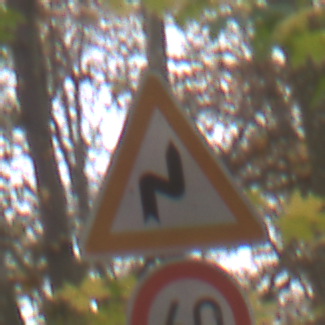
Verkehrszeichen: DoppelkurveRechts
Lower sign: Geschwindigkeit60
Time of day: MorningAfternoon
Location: Outdoor (Nature)
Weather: Overcast
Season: Autumn
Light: Natural